Question: In here state(menuAction) is defined in 'Context.js' file. Now I want to toggle class onClick(id="nav-icon1") so need to access that state in 'Navbar.js'.
It gives error
> TypeError: Cannot read property 'state' of undefined
Any help or suggestion appreciated.

'''
import React, { Component } from 'react'
import { LinkData } from './LinkData'
const DataContext = React.createContext();
class DataProvider extends Component {
state = {
sidebarOpen: false,
menuAction: false,
links: LinkData,
}
handleSidebar = () => {
this.setState({ sidebarOpen: !this.state.sidebarOpen })
this.setState({ menuAction: !this.state.menuAction });
}
render() {
return (
<DataContext.Provider
value={{
...this.state,
handleSidebar: this.handleSidebar
}}
>
{this.props.children}
</DataContext.Provider>
)
}
}
const DataConsumer = DataContext.Consumer;
export { DataProvider, DataConsumer }
'''
'''
import React from 'react'
import styled from 'styled-components'
import { DataConsumer } from '../context/Context'
import { Link } from 'react-router-dom'
function Navbar() {
const width = window.innerWidth
return (
<DataConsumer>
{value => {
const { handleSidebar } = value;
return (
<NavWrapper>
<div className="nav-center">
<img src={require('../logo.png')} alt="babyShark logo" className="logoContainerMini" />
<div id="nav-icon1" onClick={handleSidebar} className={this.state.menuAction ? 'open' : null}>
<span></span>
<span></span>
<span></span>
</div>
</div>
</NavWrapper>
);
}}
</DataConsumer>
)
}
const NavWrapper = styled.nav'
position: -webkit-sticky;
position:sticky;
top:0;
width:100%;
padding: 1rem 1.5rem;
background: var(--mainGrey);
border-bottom:3px solid var(--primaryColor);
z-index:1;
.nav-center{
display:flex;
align-items:center;
justify-content:space-between;
max-width:1200px;
margin:0 auto;
}
.logoContainerMini{
max-height:50px;
}
#nav-icon1 {
width: 40px;
height: 30px;
position: relative;
-webkit-transform: rotate(0deg);
-moz-transform: rotate(0deg);
-o-transform: rotate(0deg);
transform: rotate(0deg);
-webkit-transition: .5s ease-in-out;
-moz-transition: .5s ease-in-out;
-o-transition: .5s ease-in-out;
transition: .5s ease-in-out;
cursor: pointer;
}
#nav-icon1 span {
display: block;
position: absolute;
height: 6px;
width: 100%;
background: #195587;
border-radius: 6px;
opacity: 1;
left: 0;
-webkit-transform: rotate(0deg);
-moz-transform: rotate(0deg);
-o-transform: rotate(0deg);
transform: rotate(0deg);
-webkit-transition: .25s ease-in-out;
-moz-transition: .25s ease-in-out;
-o-transition: .25s ease-in-out;
transition: .25s ease-in-out;
}
#nav-icon1 span:nth-child(1) {
top: 0px;
}
#nav-icon1 span:nth-child(2) {
top: 12px;
}
#nav-icon1 span:nth-child(3) {
top: 24px;
}
#nav-icon1.open span:nth-child(1) {
top: 18px;
-webkit-transform: rotate(135deg);
-moz-transform: rotate(135deg);
-o-transform: rotate(135deg);
transform: rotate(135deg);
}
#nav-icon1.open span:nth-child(2) {
opacity: 0;
left: -60px;
}
#nav-icon1.open span:nth-child(3) {
top: 18px;
-webkit-transform: rotate(-135deg);
-moz-transform: rotate(-135deg);
-o-transform: rotate(-135deg);
transform: rotate(-135deg);
}
';
export default Navbar
'''
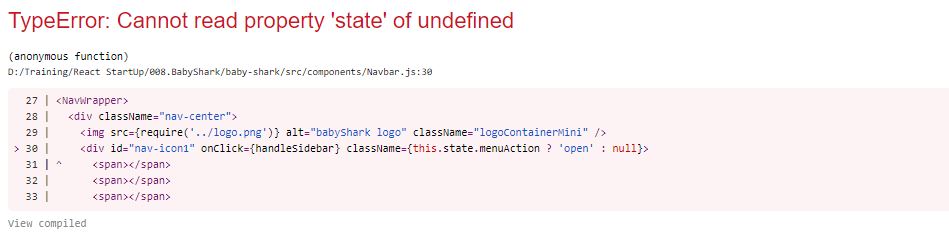
Answer: You are already passing 'menuAction' from 'DataContext.Provider'.
So you can access that 'menuAction' using 'DataConsumer' value. So you don't need to use this.state in functional component.
Snippet how to use it.
'''
<DataConsumer>
{value => {
const { handleSidebar, menuAction } = value;
return (
...your code here
);
}}
</DataConsumer>
'''
Let me know if that helps.